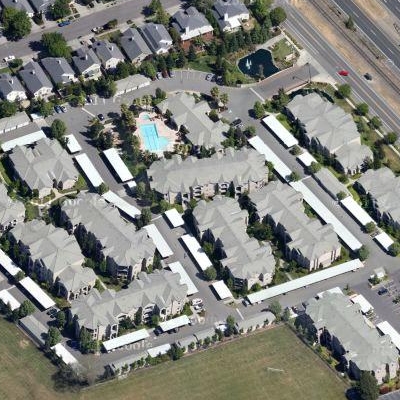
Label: Resident